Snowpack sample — Loveland Pass, Silver Plume, Colorado, USA (2/11/26, 12:00 PM MST)
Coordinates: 39.663, -105.886
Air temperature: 35 °F
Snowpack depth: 82 cm
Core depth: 40 cm
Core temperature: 23 °F
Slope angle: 13°, slope face: 12°
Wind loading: high
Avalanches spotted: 1
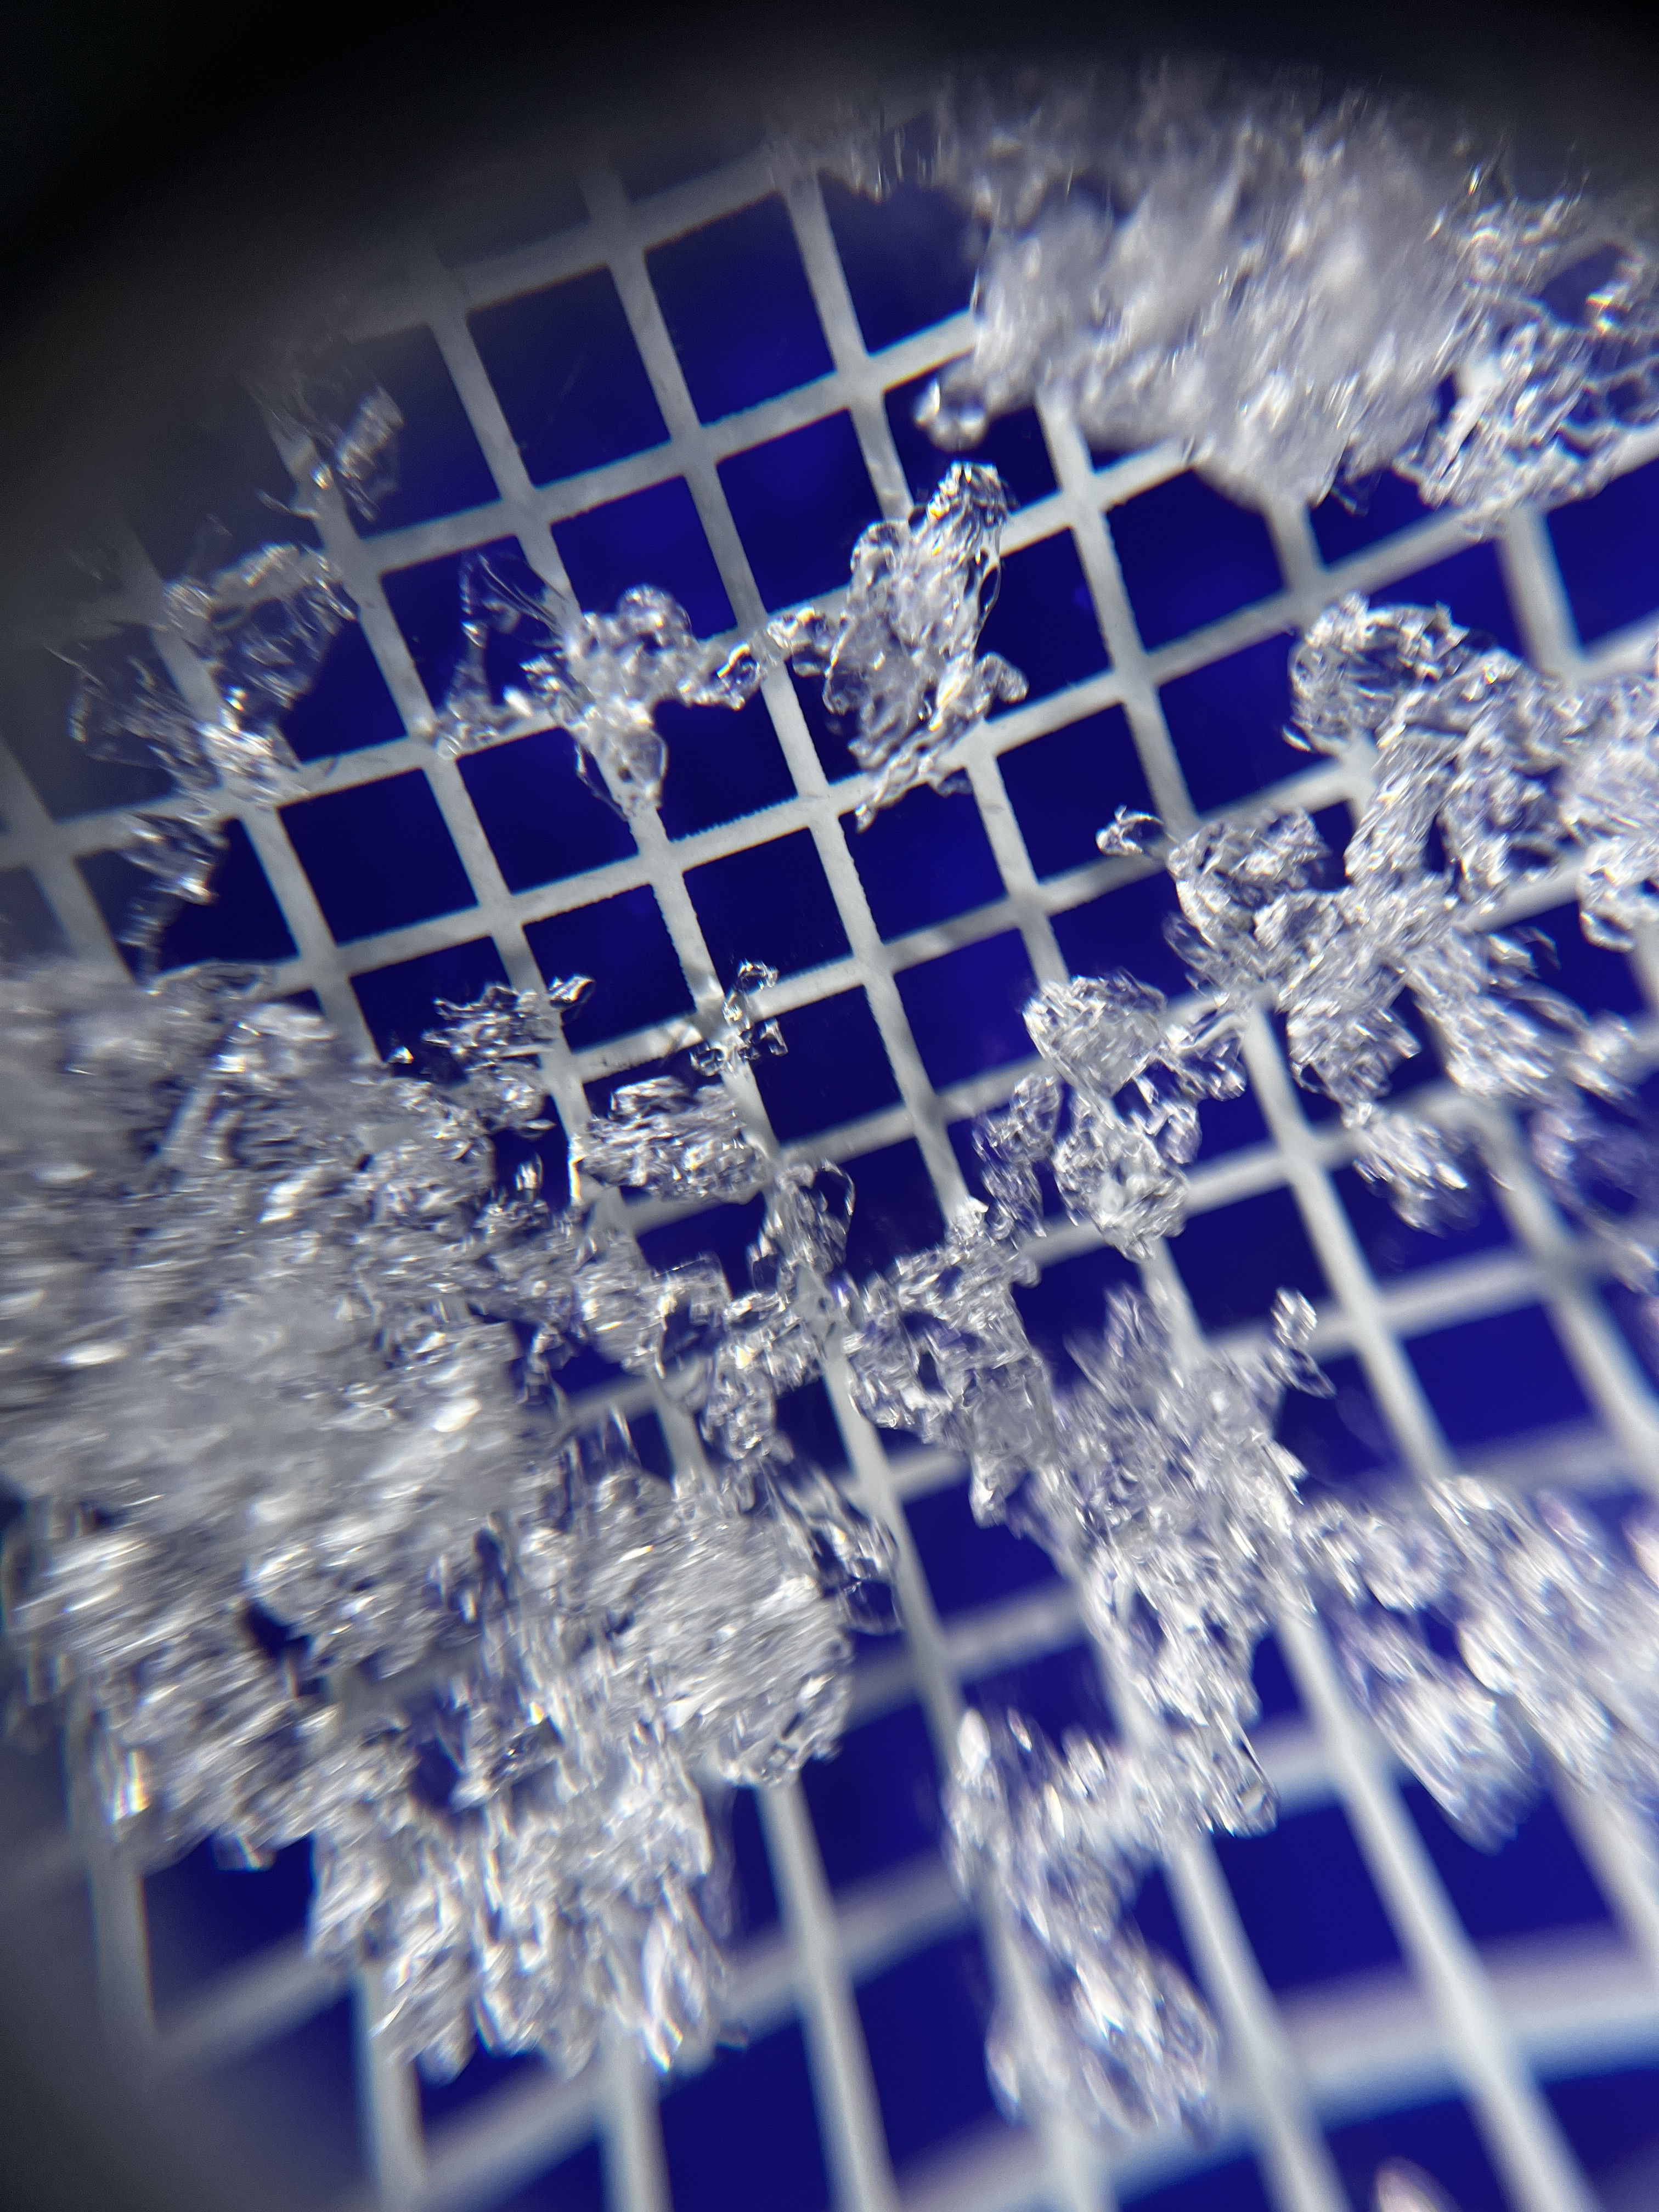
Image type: magnified_profile
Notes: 1 small avalanche spotted on the north side of the bowl, lots of wind loading